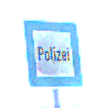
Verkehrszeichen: Polizei
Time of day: Midday
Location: Outdoor (Nature)
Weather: Clear
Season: Summer
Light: Natural